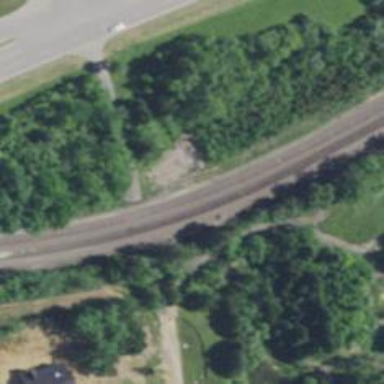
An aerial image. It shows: Railway siding with rails.